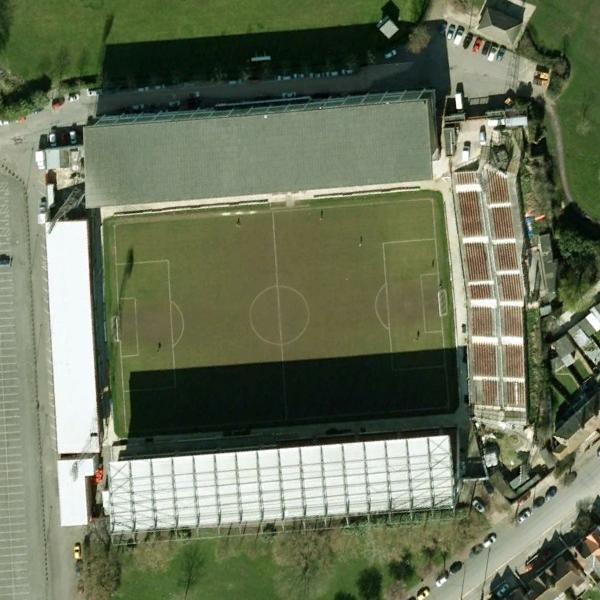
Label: Stadium